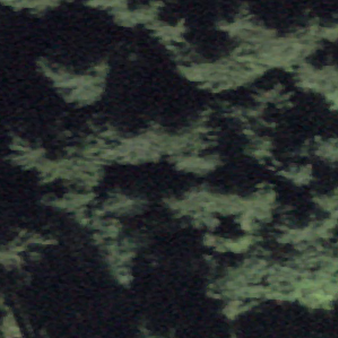
Label: other